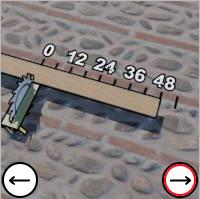
Task: length
Answer: 48
First scale value: 12.0